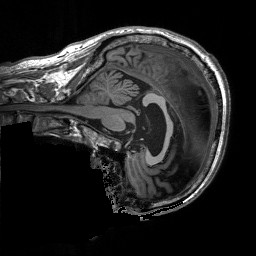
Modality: T1w
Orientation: sagittal
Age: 67
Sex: male
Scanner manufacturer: siemens
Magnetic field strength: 3 T
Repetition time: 2.5 s
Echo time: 0.00248 s